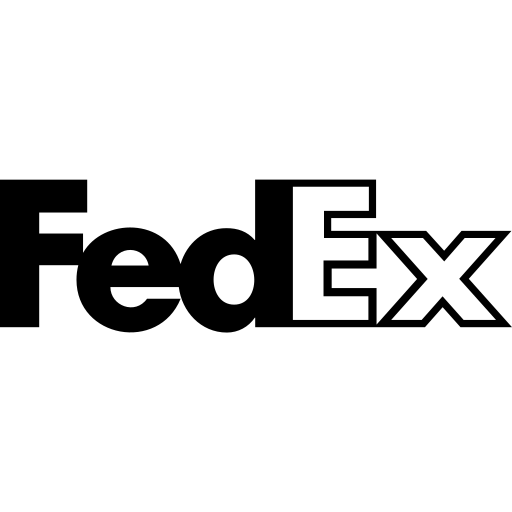
Tags: icon, FontAwesome, fa-icon, brand, fedex